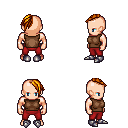
a pixel art fantasy rpg character, male body template, human, light skin, brown sleeveless shirt, red pants, dark blonde long mohawk hairstyle, metal boots, four views (front, back, left, right), 2x2 character sprite sheet, small pixel art, hard edges, no anti-aliasing